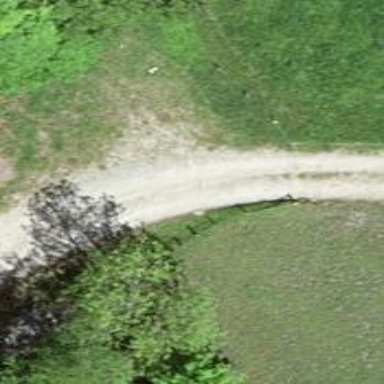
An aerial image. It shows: Path covered with grass.